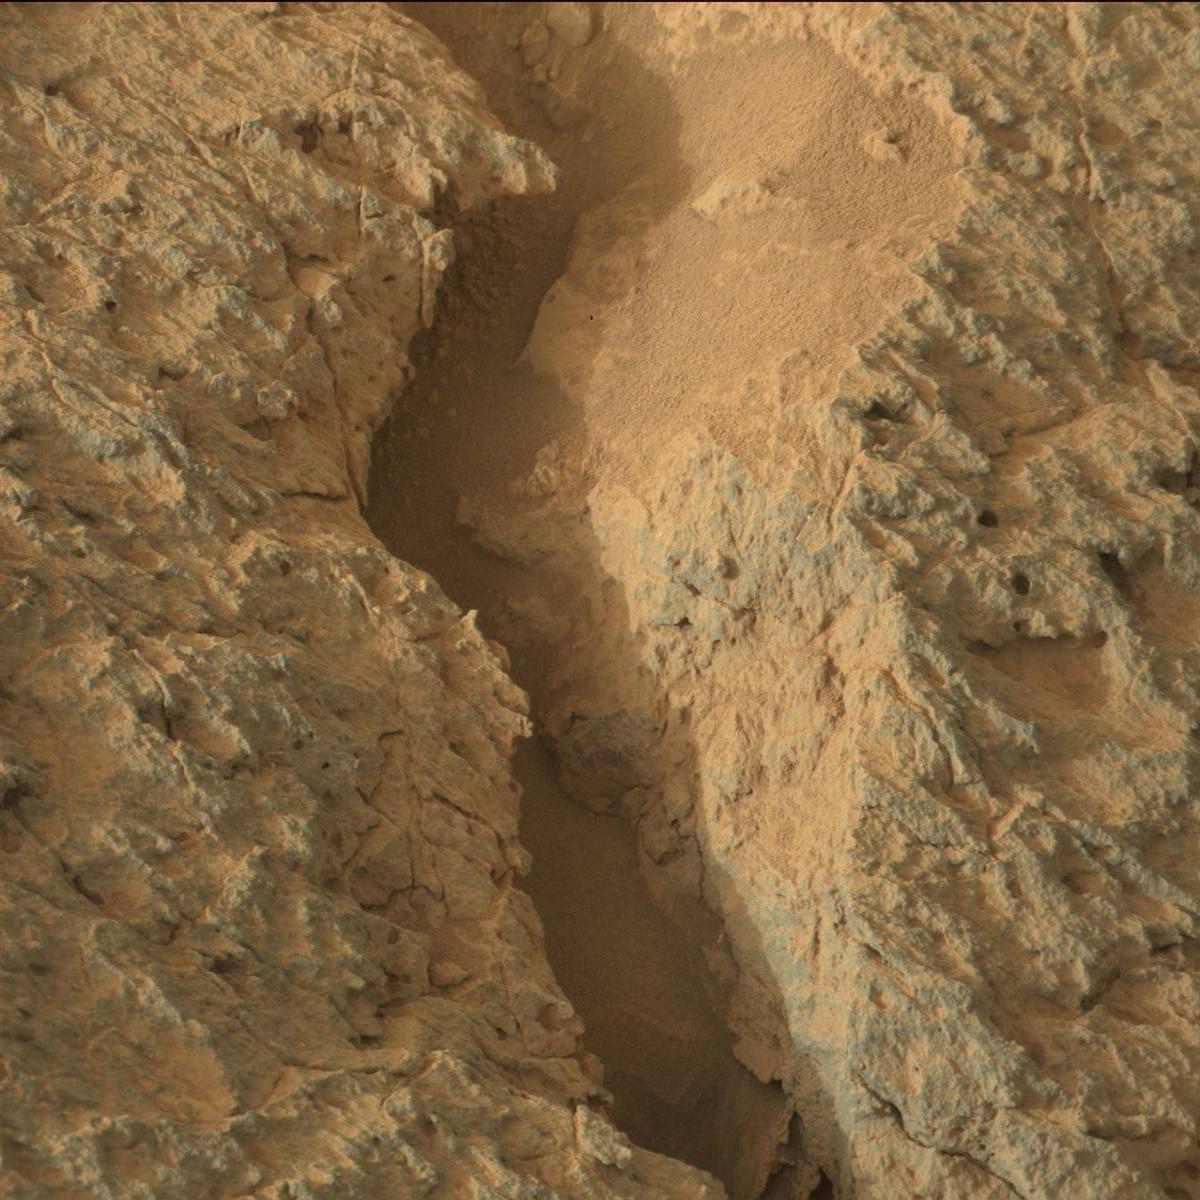
Terrain classes present: Bedrock, Sand / Soil